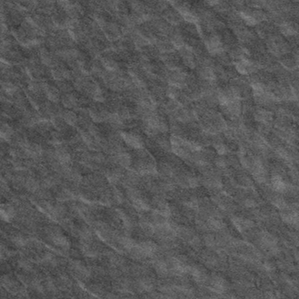
Label: frost